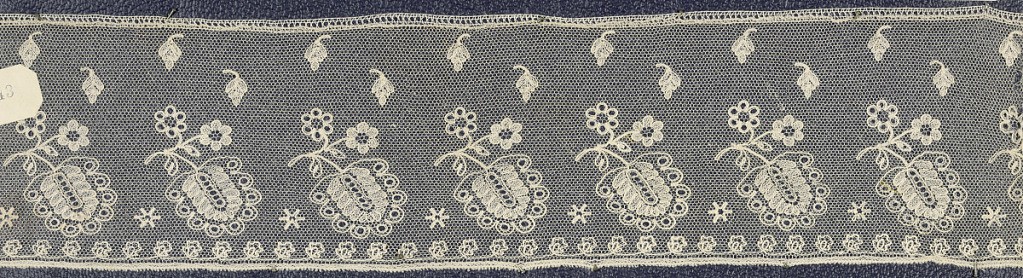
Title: Textile
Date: late 19th century
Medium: Technique: embroidered machine net
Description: Embroidered machine net, floral unit repeated; late 19th century Brittany